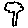
Label: tree